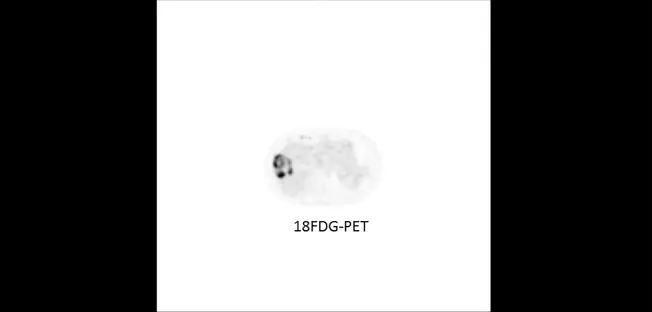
18FDG-PET. 18FDG-PET image from March 2016: major uptake in the progressing lesion; no other suspect foci was seen.
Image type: radiology (pet)